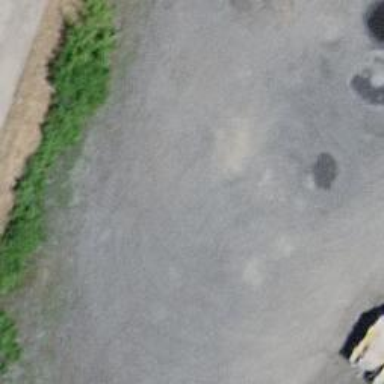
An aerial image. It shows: Car repair shop.